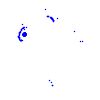
Particle: pion